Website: macys
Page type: customer-info-address
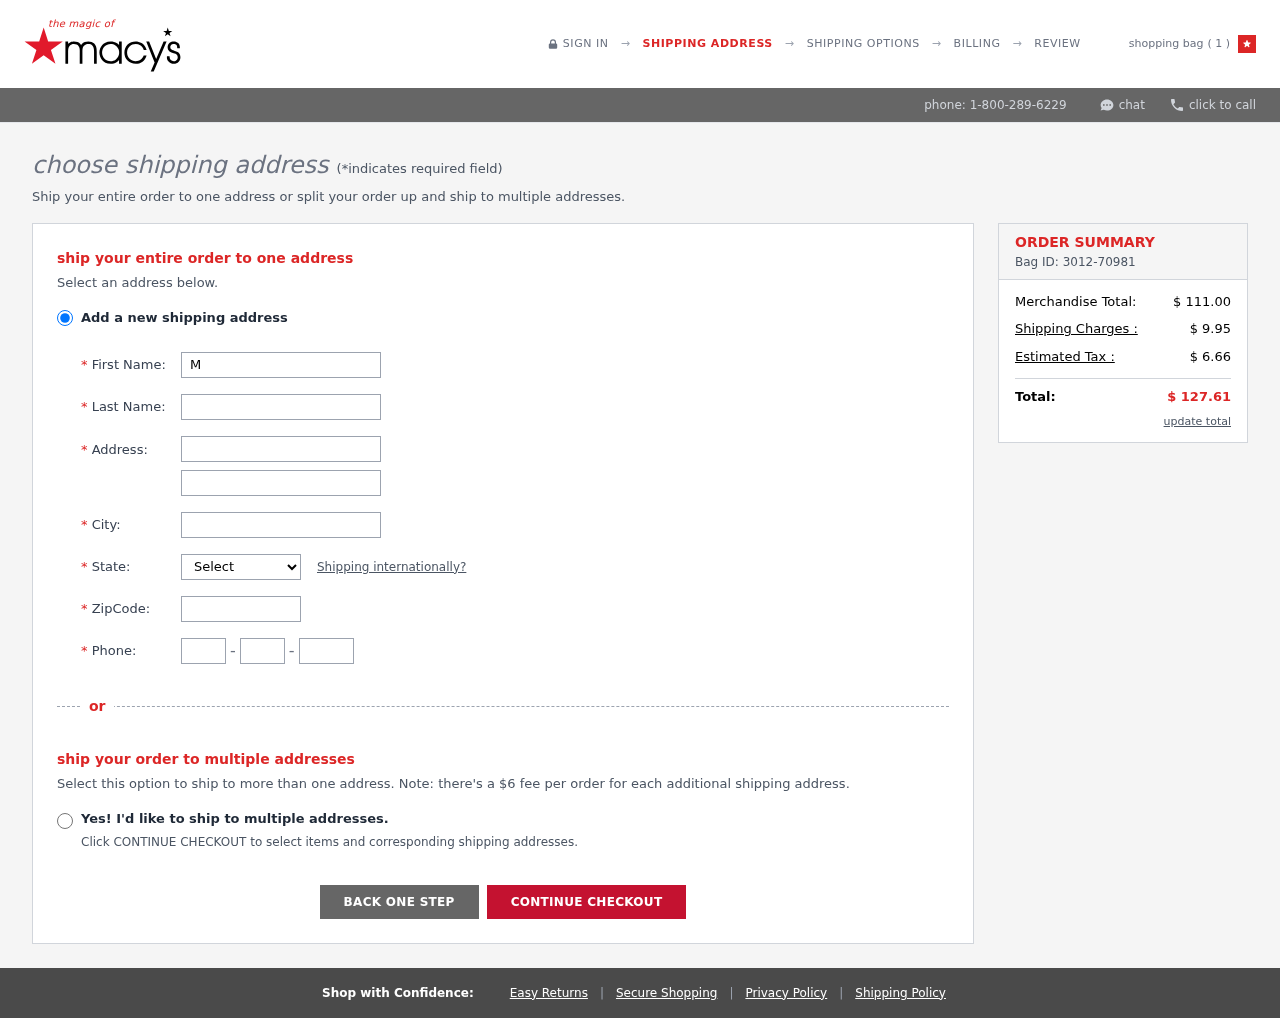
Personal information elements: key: PII_CITY
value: Rosemouth
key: PII_FIRSTNAME
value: Maria
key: PII_LASTNAME
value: Chang
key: PII_PHONE_AREA
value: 276
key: PII_PHONE_PREFIX
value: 844
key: PII_PHONE_SUFFIX
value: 9333
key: PII_POSTCODE
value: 72185
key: PII_STATE_ABBR
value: MN
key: PII_STREET
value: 387 Mccann Freeway Suite 037
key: PII_STREET2
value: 401 Melanie Manor Suite 297
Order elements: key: ORDER_NUM_ITEMS
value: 1
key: ORDER_ID
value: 3012-70981
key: ORDER_SUBTOTAL
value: $ 111.00
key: ORDER_SHIPPING_COST
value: $ 9.95
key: ORDER_TAX
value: $ 6.66
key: ORDER_TOTAL
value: $ 127.61